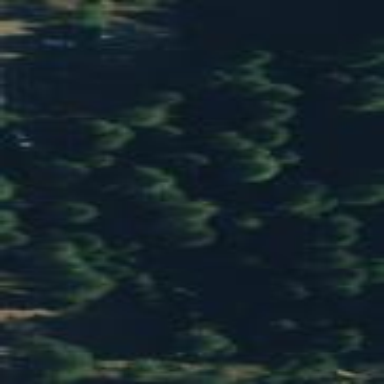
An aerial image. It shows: Woodland with evergreen needle-leaved trees.